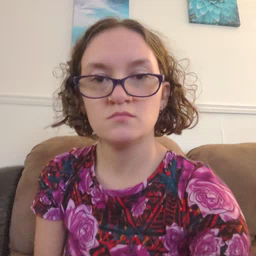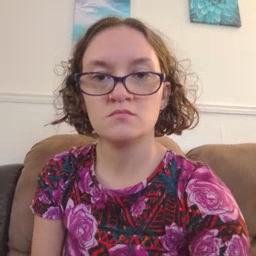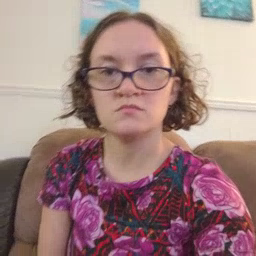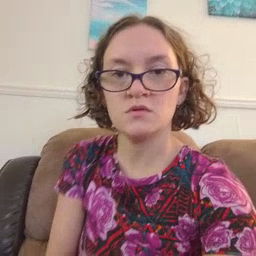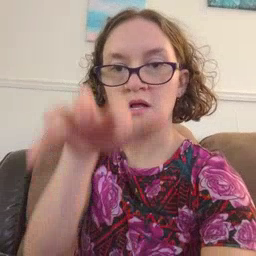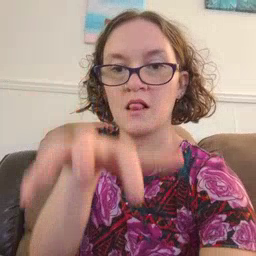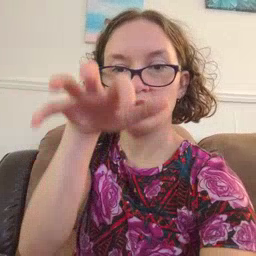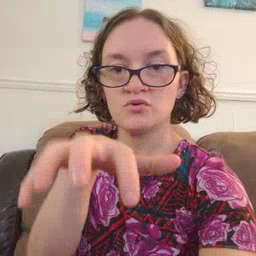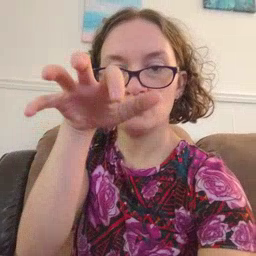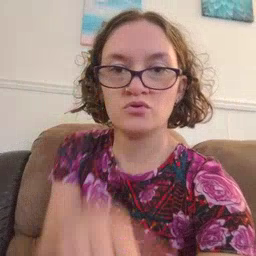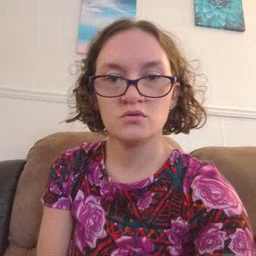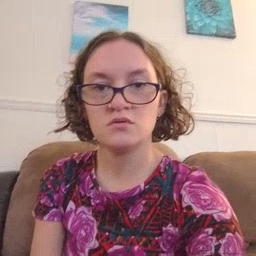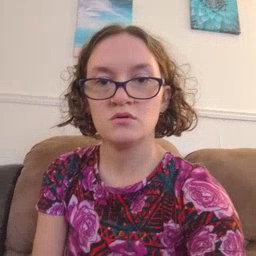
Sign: alligator